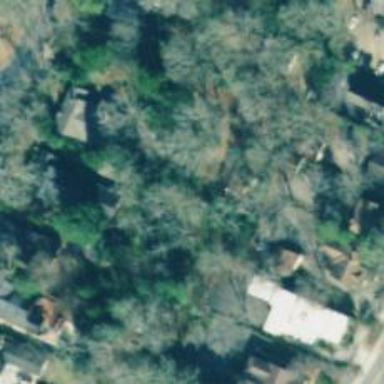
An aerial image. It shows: Park located in historic district.